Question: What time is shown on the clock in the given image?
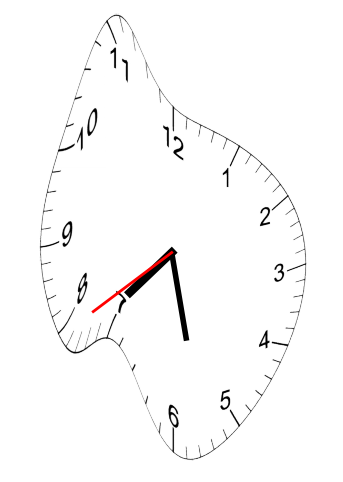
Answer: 07:27:39